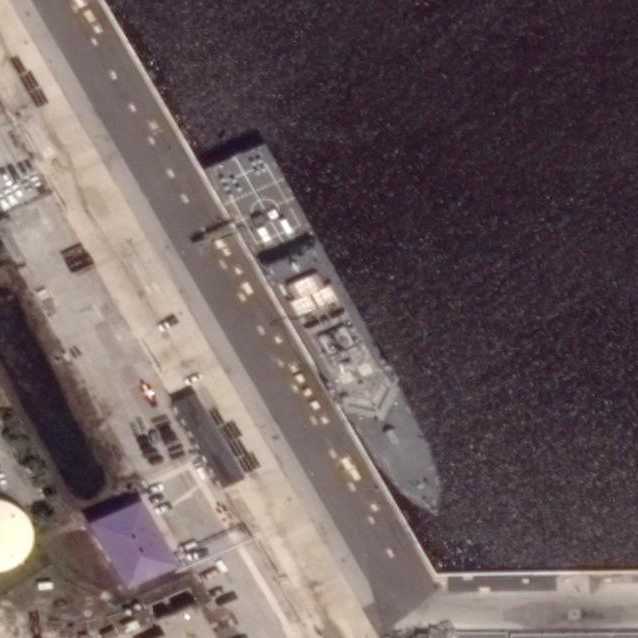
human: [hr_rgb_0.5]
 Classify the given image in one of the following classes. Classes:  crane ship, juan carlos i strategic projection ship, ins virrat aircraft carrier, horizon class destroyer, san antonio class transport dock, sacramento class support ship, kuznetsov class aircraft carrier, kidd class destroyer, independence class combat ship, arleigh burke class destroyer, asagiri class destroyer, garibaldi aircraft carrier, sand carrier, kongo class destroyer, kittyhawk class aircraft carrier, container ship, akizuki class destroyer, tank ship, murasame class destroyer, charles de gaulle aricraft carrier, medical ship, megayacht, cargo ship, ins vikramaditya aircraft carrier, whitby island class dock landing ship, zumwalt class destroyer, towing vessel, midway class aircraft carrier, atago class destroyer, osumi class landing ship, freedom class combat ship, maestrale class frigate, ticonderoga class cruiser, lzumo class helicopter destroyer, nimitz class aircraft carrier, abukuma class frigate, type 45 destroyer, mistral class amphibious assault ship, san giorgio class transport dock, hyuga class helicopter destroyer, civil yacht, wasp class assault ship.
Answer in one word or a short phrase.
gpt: Freedom class combat ship